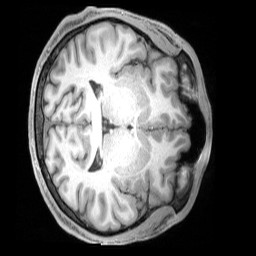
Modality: T1w
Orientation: axial
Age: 25
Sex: male
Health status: ill
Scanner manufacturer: siemens
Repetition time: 2.4 s
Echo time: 0.00231 s